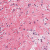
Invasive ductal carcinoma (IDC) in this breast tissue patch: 0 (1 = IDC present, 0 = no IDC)